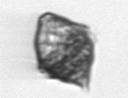
Label: Kryptoperidinium_triquetrum